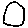
Label: circle